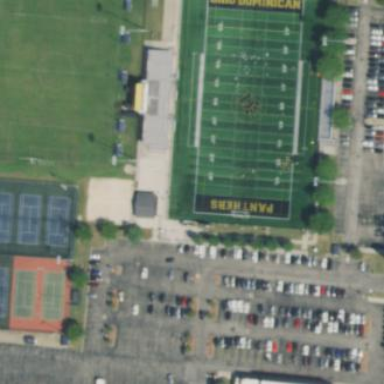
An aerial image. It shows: American football pitch for leisure and sport activities.